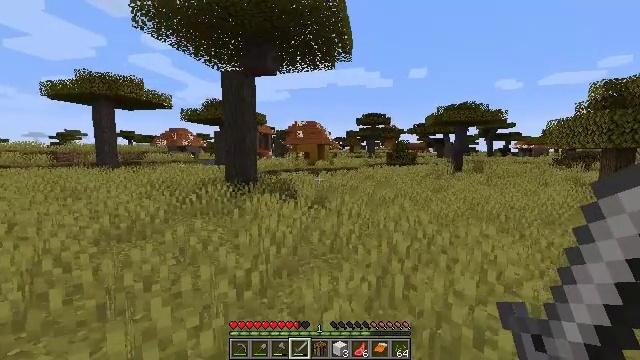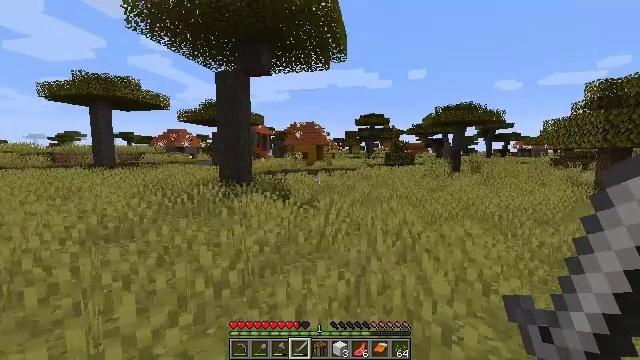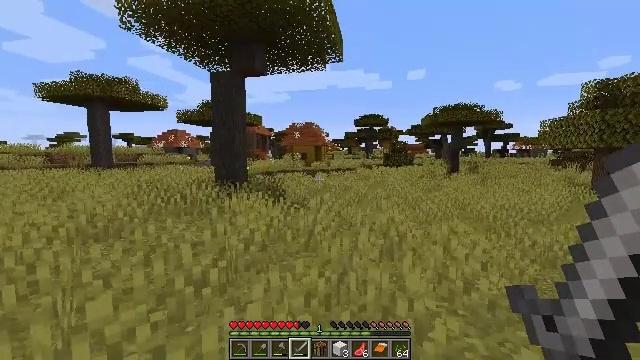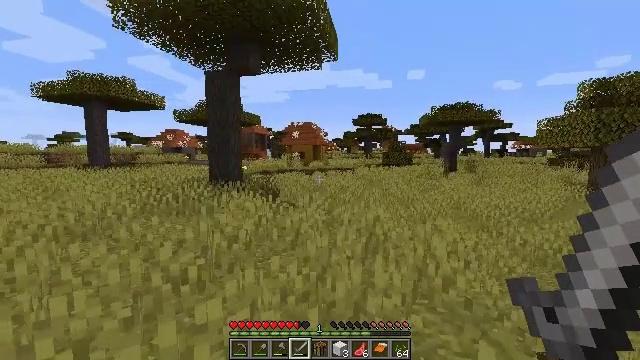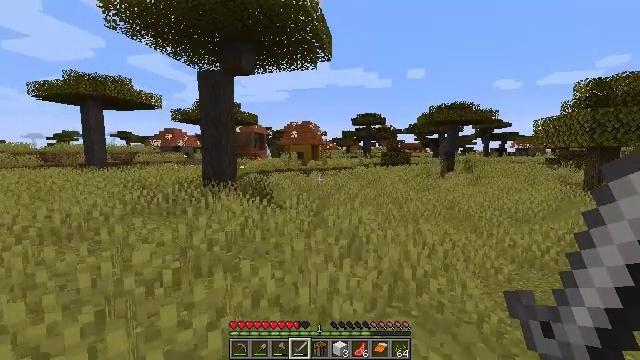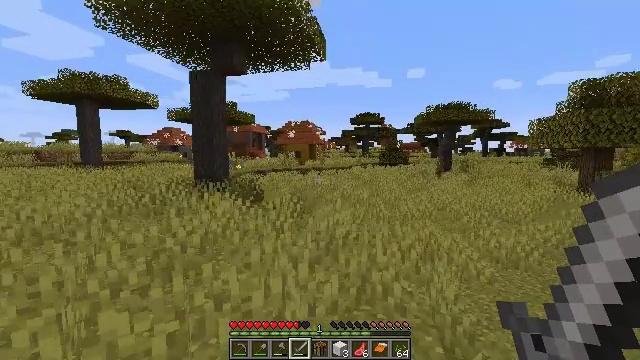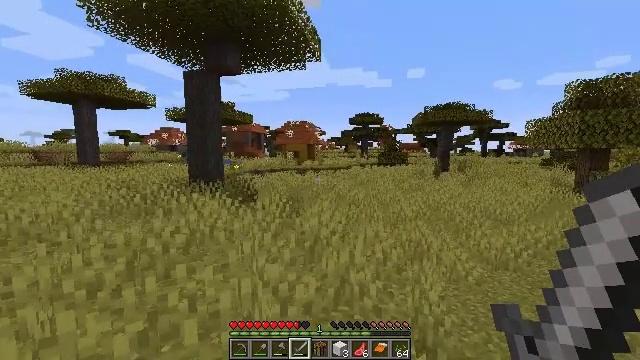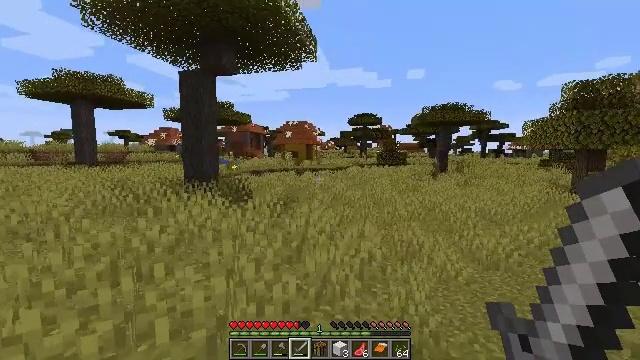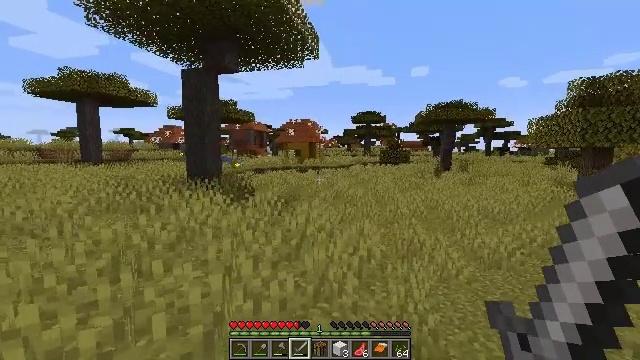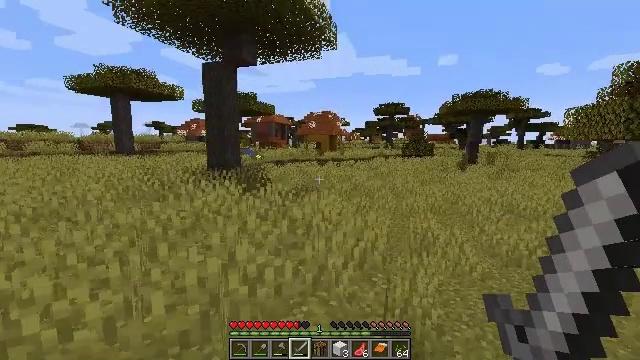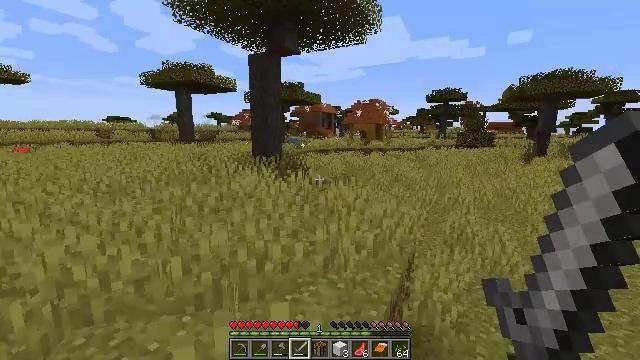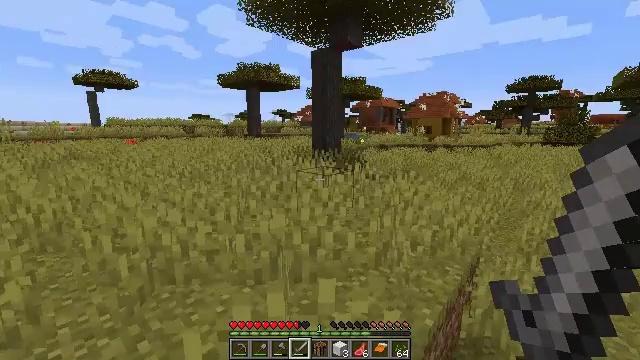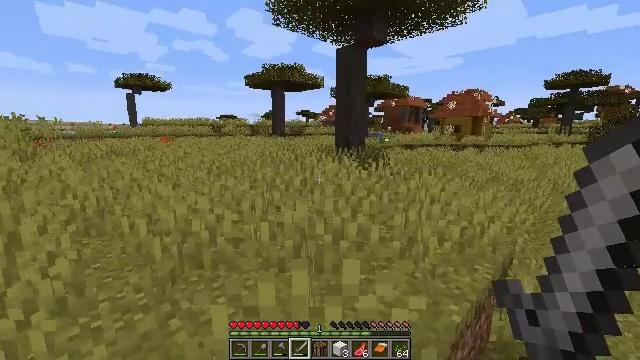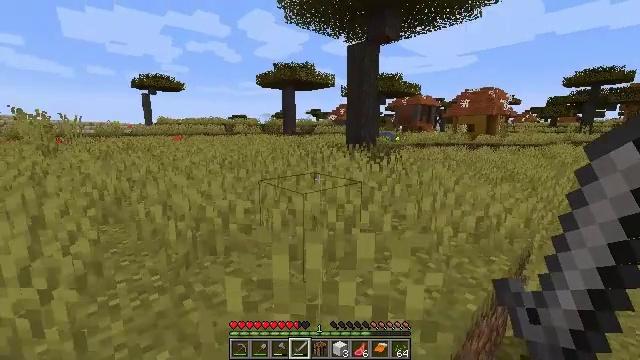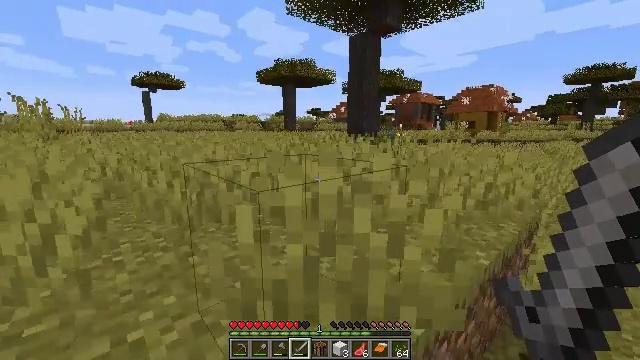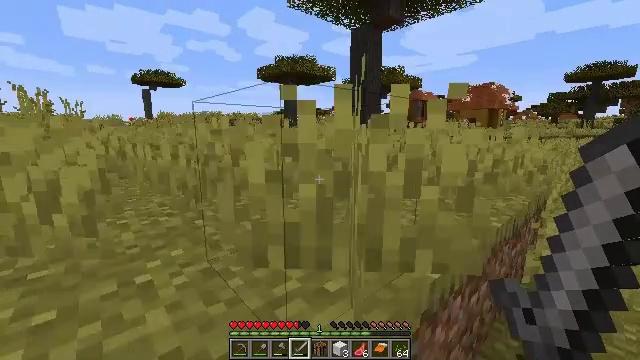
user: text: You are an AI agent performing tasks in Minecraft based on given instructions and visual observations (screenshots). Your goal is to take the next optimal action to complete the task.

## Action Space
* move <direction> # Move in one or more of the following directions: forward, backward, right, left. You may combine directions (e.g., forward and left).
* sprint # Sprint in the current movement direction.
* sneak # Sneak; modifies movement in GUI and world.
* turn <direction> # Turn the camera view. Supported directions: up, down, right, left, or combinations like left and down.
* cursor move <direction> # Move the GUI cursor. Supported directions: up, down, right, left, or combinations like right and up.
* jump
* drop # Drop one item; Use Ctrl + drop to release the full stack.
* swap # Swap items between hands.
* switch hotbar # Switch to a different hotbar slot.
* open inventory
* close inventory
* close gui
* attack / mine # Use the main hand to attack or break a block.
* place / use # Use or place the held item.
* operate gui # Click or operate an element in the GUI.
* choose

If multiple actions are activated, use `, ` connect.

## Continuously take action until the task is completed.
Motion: motion action
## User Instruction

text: Destroy the melon stem in the farm.
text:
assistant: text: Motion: move right
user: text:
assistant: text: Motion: move right
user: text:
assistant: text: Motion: move right
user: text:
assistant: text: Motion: move right
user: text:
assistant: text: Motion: move right
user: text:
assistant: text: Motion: move right
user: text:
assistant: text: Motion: move right
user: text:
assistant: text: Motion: move right
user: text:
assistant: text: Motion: move right, turn left and down
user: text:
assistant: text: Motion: move right, turn left and down
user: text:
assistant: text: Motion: move left, turn left and down
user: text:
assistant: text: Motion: move left, turn left
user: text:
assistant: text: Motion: move left, turn left
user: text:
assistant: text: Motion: move left
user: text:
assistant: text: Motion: move left
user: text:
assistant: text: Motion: move left
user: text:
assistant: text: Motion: move left
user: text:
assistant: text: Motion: move left
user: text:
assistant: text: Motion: move left
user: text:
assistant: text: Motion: move left
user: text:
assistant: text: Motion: move back and move left
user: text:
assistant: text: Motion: move back and move left
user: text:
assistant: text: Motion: move back and move left
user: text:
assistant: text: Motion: move back and move left
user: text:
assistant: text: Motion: move back and move left, jump
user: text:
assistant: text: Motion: move back and move left, jump
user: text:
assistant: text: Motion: move left, jump
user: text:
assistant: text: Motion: move left, jump
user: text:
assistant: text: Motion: move left, jump
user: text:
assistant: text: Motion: move forward and move left, jump